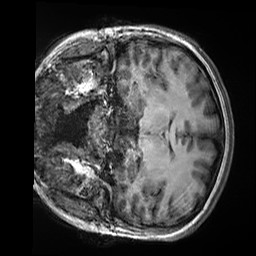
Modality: T1w
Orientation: coronal
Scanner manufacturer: siemens
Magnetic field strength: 3 T
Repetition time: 2.5 s
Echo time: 0.00299 s